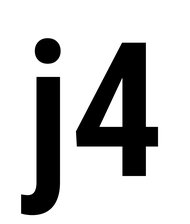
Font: Roboto_Condensed_SemiBold